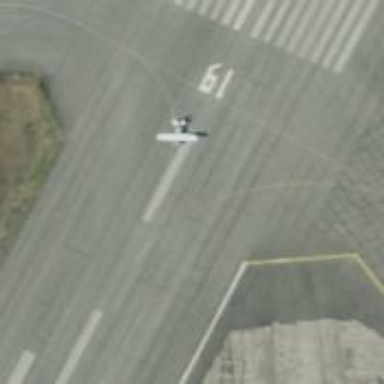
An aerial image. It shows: Image of taxiway at airport.